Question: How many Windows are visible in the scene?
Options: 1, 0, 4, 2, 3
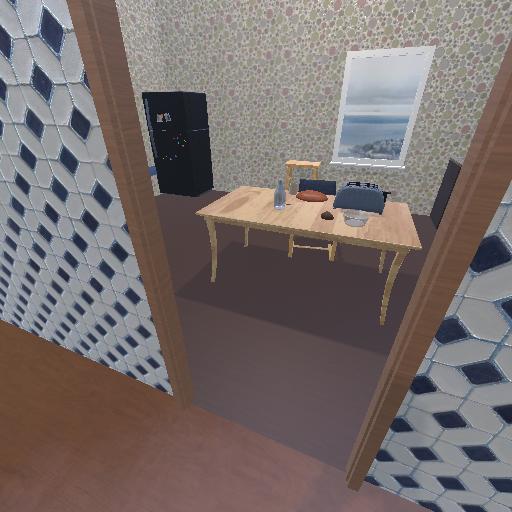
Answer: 1